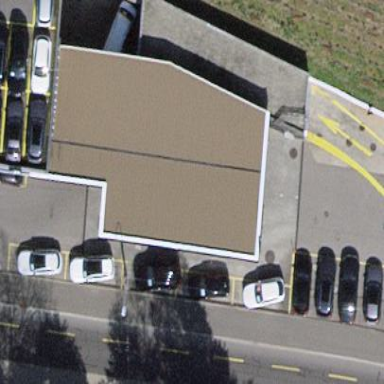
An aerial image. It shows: Fuel station.